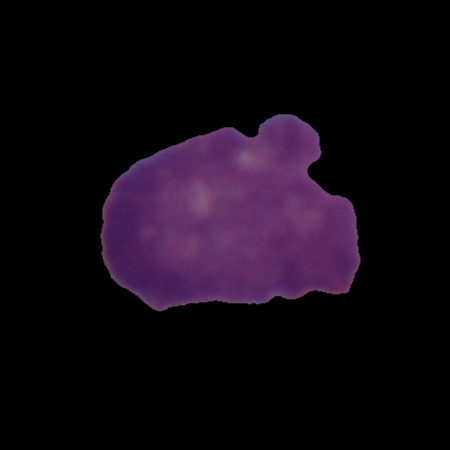
Label: cancer